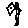
Label: zigzag